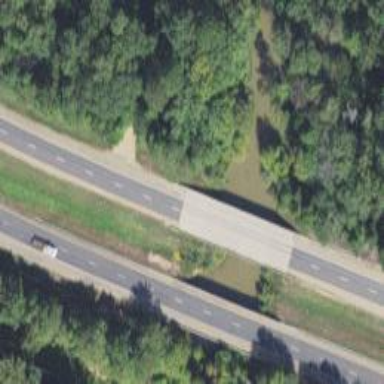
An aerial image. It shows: Beam-structured bridge on trunk highway.